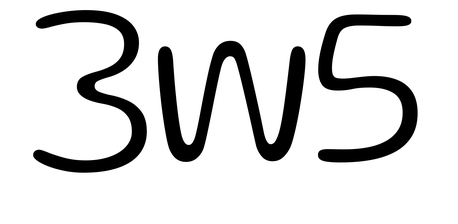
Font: Gluten_ExtraLight